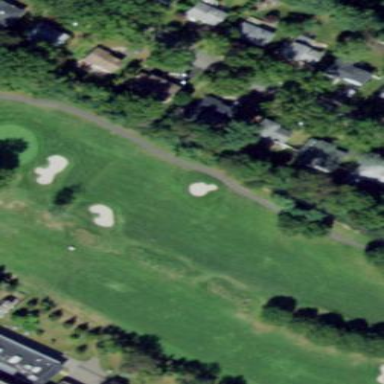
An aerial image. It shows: Golf fairway surrounded by grass.